【题型】解答题　【知识点】立体几何　【难度】medium
如图，在长方体 \(ABCD-A_1B_1C_1D_1\) 中，\(AB = 8\)，\(BC = 5\)，\(AA_1 = 4\)，平面 \(\alpha\) 截长方体得到一个矩形 \(EFGH\)，且 \(A_1E = D_1F = 2\)，\(AH = DG = 5\).

\vspace{1em}

(1) 求截面 \(EFGH\) 把该长方体分成的两部分体积之比；

(2) 求直线 \(AF\) 与平面 \(\alpha\) 所成角的正弦值.

\vspace{1em}
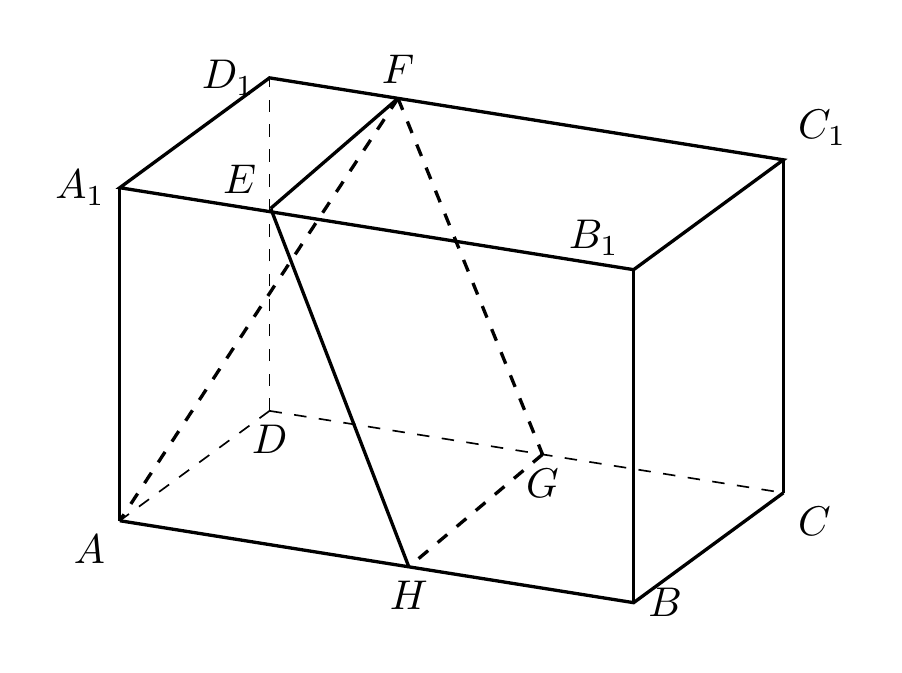
【解答】

\textbf{【答案】}
(1) \(\boldsymbol{\dfrac{V_{A_1AEH-DD_1FG}}{V_{BHEB_1-CGFC_1}} = \dfrac{7}{9}}\)；(2) \(\boldsymbol{\dfrac{4\sqrt{5}}{15}}\)

\vspace{1em}

\textbf{【知识点】}
柱体体积的有关计算、求线面角、线面角的向量求法

\vspace{1em}

\textbf{【分析】}
(1) 由题意，平面 \(\alpha\) 把长方体分成两个高为 5 的直四棱柱，转化求解体积推出结果即可.

(2) 解法一：作 \(AM \perp EH\)，垂足为 \(M\)，证明 \(HG \perp AM\)，推出 \(AM \perp\) 平面 \(EFGH\). 通过计算求出 \(AM, AF\) 的值. 设直线 \(AF\) 与平面 \(\alpha\) 所成角为 \(\theta\)，求解即可.

解法二：建立空间直角坐标系，求出平面 \(\alpha\) 一个法向量，设直线 \(AF\) 与平面 \(\alpha\) 所成角为 \(\theta\)，通过空间向量的数量积求解即可.

\vspace{1em}

\textbf{【详解】}

(1) 由题意，平面 \(\alpha\) 把长方体分成两个高为 5 的直四棱柱，

\[
V_{A_1AEH-DD_1FG} = \dfrac{1}{2} \cdot (A_1E + AH) \cdot A_1A \cdot AD = \dfrac{1}{2} \cdot (2 + 5) \cdot 4 \cdot 5 = 70,
\]

\[
V_{BHEB_1-CGFC_1} = \dfrac{1}{2} \cdot (BH + B_1E) \cdot B_1B \cdot BC = \dfrac{1}{2} \cdot (3 + 6) \cdot 4 \cdot 5 = 90,
\]

所以，
\[
\dfrac{V_{A_1AEH-DD_1FG}}{V_{BHEB_1-CGFC_1}} = \dfrac{70}{90} = \dfrac{7}{9}.
\]

\vspace{1em}

(2)解法一 ：作 \(AM \perp EH\)，垂足为 \(M\)，题意，

\(HG \perp\) 平面 \(ABB_1A_1\)，故 \(HG \perp AM\)，

所以 \(AM \perp\) 平面 \(EFGH\). 因为 \(S_{\text{梯形}AA_1EH} = 14\)，

\(S_{\triangle AA_1E} = 4\)，所以 \(S_{\triangle AEH} = 10\)，因为 \(EH = 5\)，

所以 \(AM = 4\). 又 \(AF = \sqrt{AA_1^2 + A_1D_1^2 + D_1F^2} = 3\sqrt{5}\)，

设直线 \(AF\) 与平面 \(\alpha\) 所成角为 \(\theta\)，则
\[
\sin\theta = \dfrac{AM}{AF} = \dfrac{4\sqrt{5}}{15}.
\]

所以，直线 \(AF\) 与平面 \(\alpha\) 所成角的正弦值为 \(\dfrac{4\sqrt{5}}{15}\).

\vspace{1em}

 解法二 ：以 \(DA\)、\(DC\)、\(DD_1\) 所在直线分别为 \(x\) 轴、\(y\) 轴、\(z\) 轴建立空间直角坐标系，

则 \(A(5,0,0), H(5,5,0), E(5,2,4), F(0,2,4)\)，

故 \(\overrightarrow{FE} = (5,0,0), \overrightarrow{HE} = (0,-3,4)\)，

设平面 \(\alpha\) 一个法向量为 \(\vec{n} = (x,y,z)\)，

则
\[
\begin{cases}
\vec{n} \cdot \overrightarrow{FE} = 0, \\
\vec{n} \cdot \overrightarrow{HE} = 0,
\end{cases}
\implies
\begin{cases}
5x = 0, \\
-3y + 4z = 0,
\end{cases}
\]
所以可取 \(\vec{n} = (0,4,3)\).

设直线 \(AF\) 与平面 \(\alpha\) 所成角为 \(\theta\)，

则
\[
\sin\theta = \dfrac{|\vec{n} \cdot \overrightarrow{AF}|}{|\vec{n}| |\overrightarrow{AF}|} = \dfrac{4\sqrt{5}}{15}.
\]

所以，直线 \(AF\) 与平面 \(\alpha\) 所成角的正弦值为 \(\dfrac{4\sqrt{5}}{15}\).

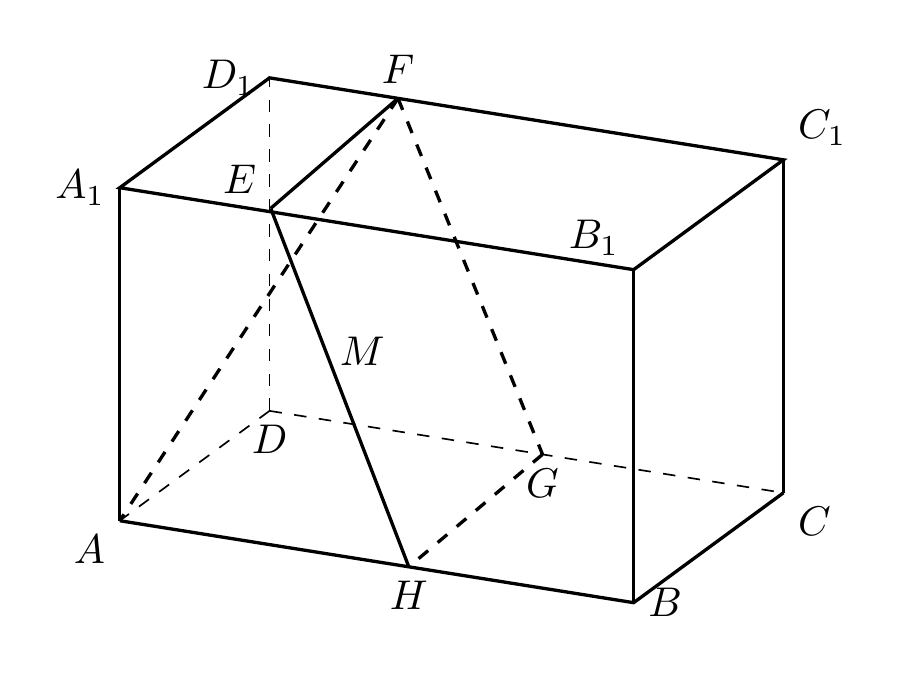
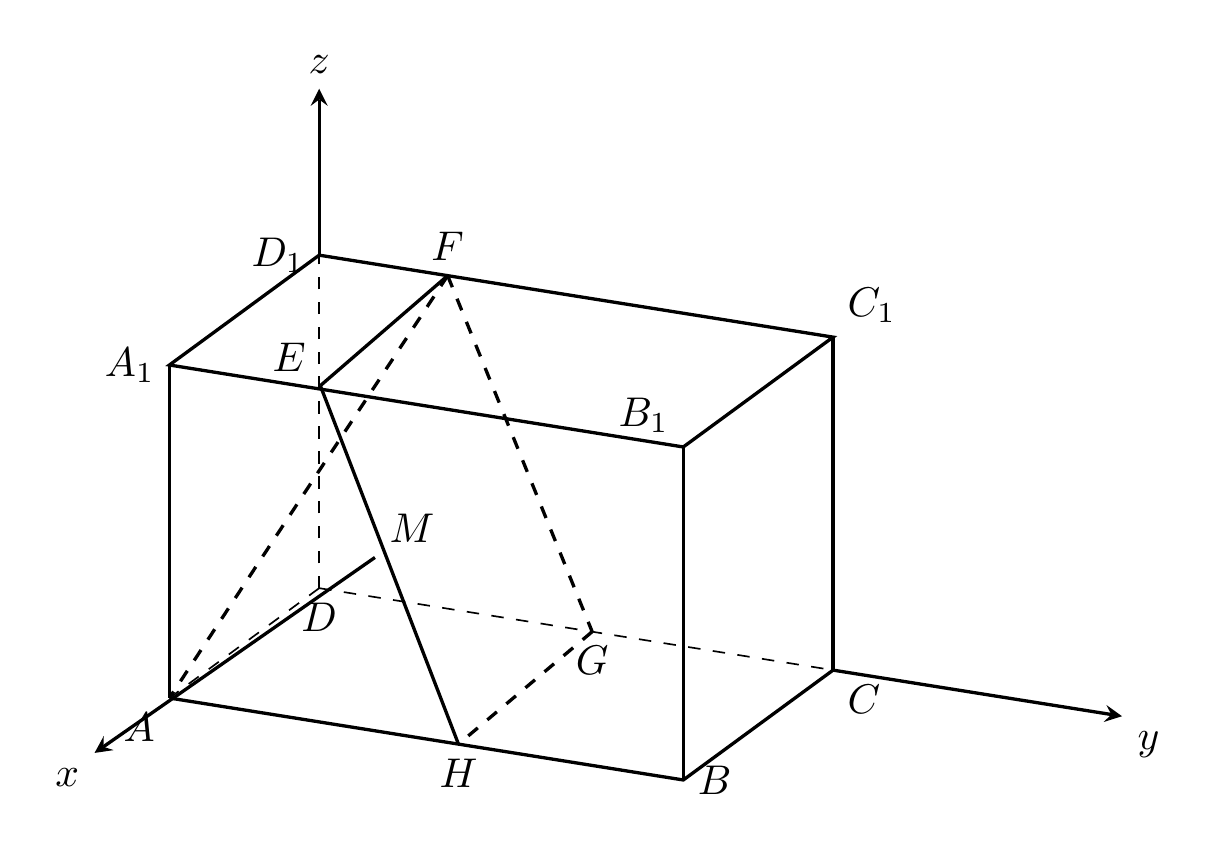